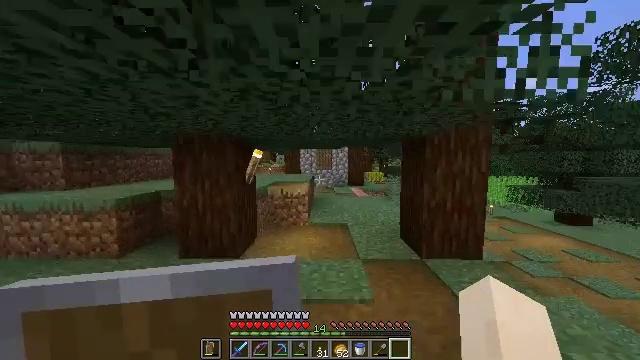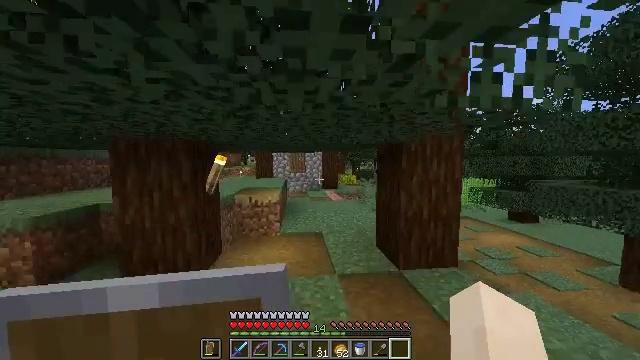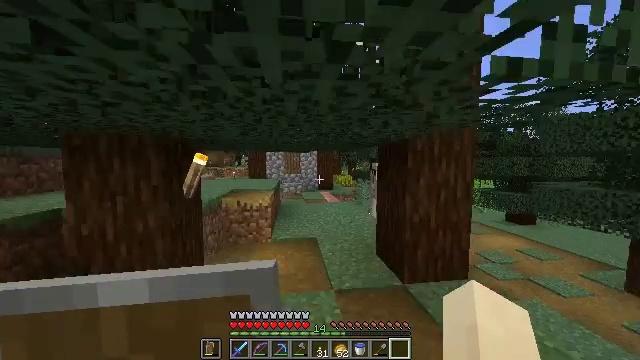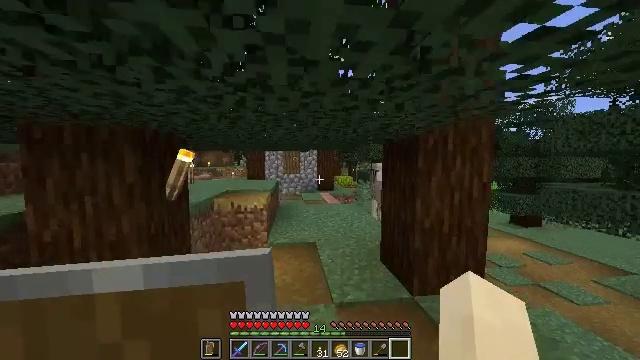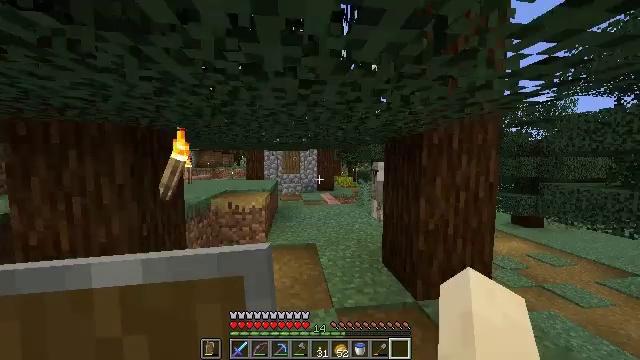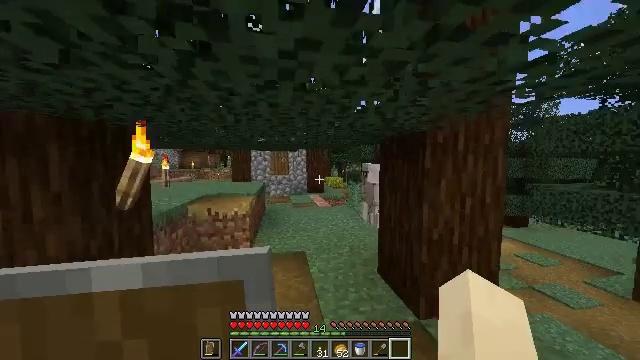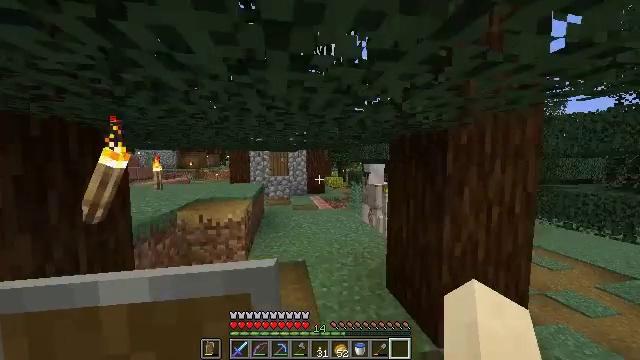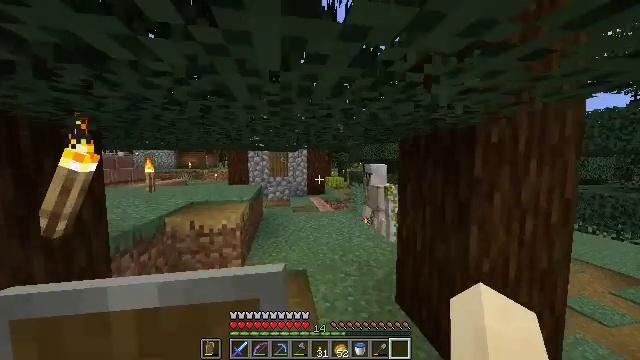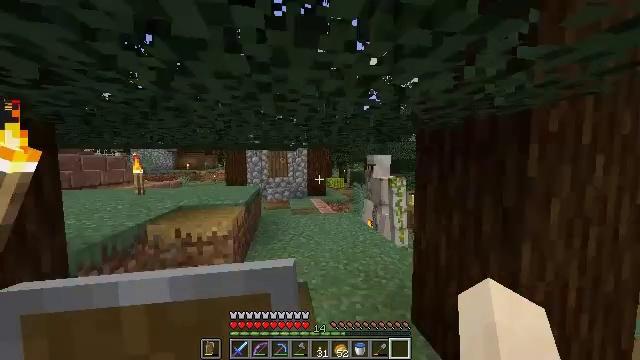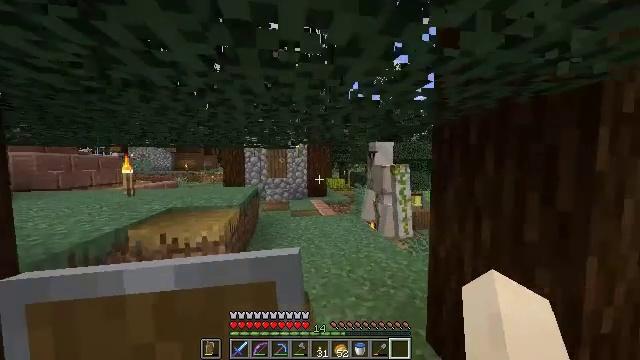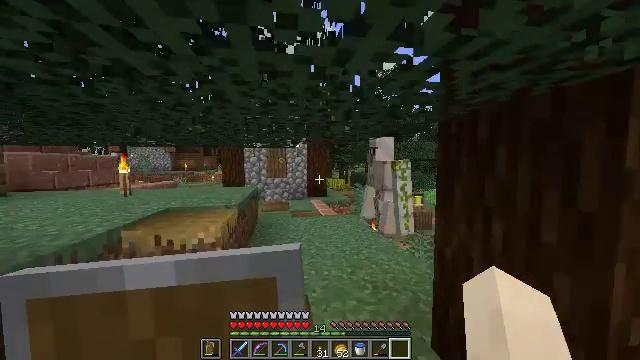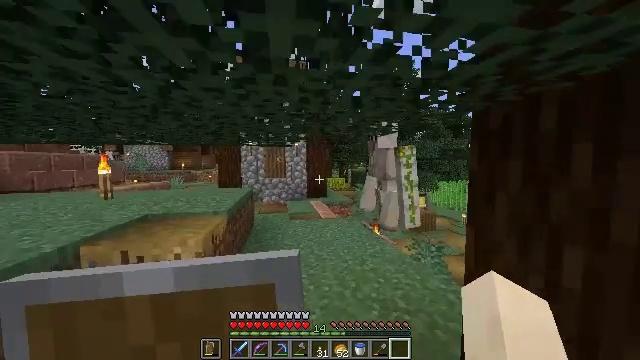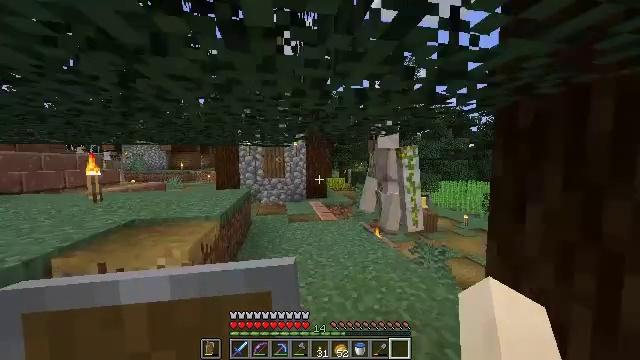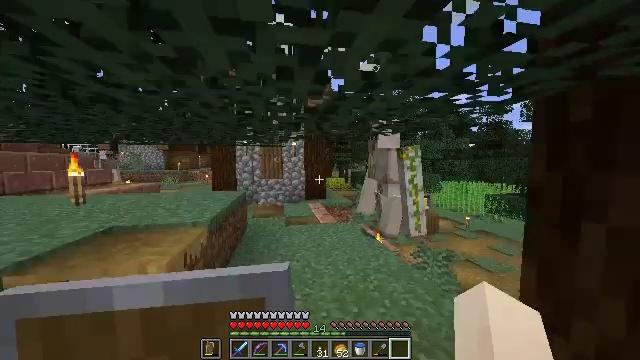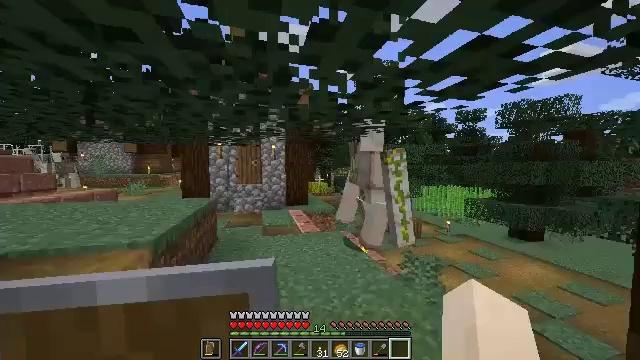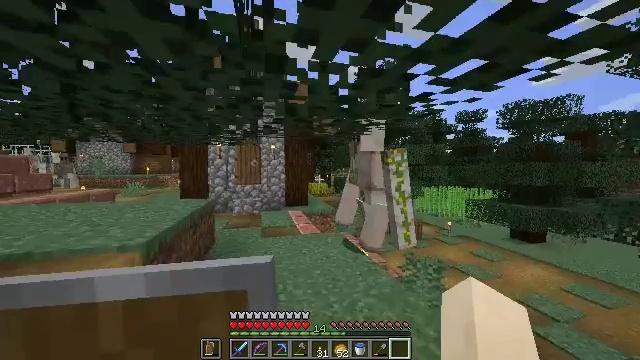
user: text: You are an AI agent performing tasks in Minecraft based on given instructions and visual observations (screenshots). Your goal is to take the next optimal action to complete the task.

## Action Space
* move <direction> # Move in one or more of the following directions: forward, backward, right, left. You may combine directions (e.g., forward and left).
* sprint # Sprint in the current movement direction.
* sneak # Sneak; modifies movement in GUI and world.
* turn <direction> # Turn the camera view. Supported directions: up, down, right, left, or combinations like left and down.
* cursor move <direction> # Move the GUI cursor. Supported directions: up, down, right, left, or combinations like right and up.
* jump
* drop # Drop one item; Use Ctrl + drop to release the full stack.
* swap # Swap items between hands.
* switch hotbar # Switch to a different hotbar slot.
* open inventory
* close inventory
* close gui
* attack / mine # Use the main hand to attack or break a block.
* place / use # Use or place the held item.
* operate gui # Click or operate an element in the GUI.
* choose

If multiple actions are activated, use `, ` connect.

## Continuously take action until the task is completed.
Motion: motion action
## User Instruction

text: Harvest melon from the farm.
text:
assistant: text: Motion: move forward, turn right
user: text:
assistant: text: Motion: move forward, turn right
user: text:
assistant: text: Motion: move forward
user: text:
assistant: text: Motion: move forward
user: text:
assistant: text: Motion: move forward, turn right
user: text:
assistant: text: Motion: move forward
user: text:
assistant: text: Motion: move forward
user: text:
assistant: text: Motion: move forward
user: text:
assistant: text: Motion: move forward
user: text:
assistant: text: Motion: move forward
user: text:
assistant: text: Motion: move forward
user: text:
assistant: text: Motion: move forward
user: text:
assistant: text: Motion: move forward
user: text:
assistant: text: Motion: move forward, turn right and up
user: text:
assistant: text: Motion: move forward
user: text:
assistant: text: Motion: move forward
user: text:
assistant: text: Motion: move forward
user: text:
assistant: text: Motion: move forward
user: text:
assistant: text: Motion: move forward, sprint, turn left
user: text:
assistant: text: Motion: move forward, sprint, turn left
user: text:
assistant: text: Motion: move forward, turn left and down
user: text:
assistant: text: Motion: move forward, turn left and down
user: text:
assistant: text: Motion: move forward
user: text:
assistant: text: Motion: move forward
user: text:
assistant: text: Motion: move forward
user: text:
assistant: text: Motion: move forward
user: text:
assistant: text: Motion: move forward, turn right
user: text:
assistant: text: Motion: move forward, turn right
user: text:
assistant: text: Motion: move forward, turn right
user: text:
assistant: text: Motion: move forward